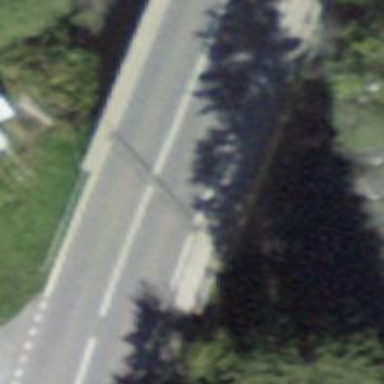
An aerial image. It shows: Secondary road crossing bridge.